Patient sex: M
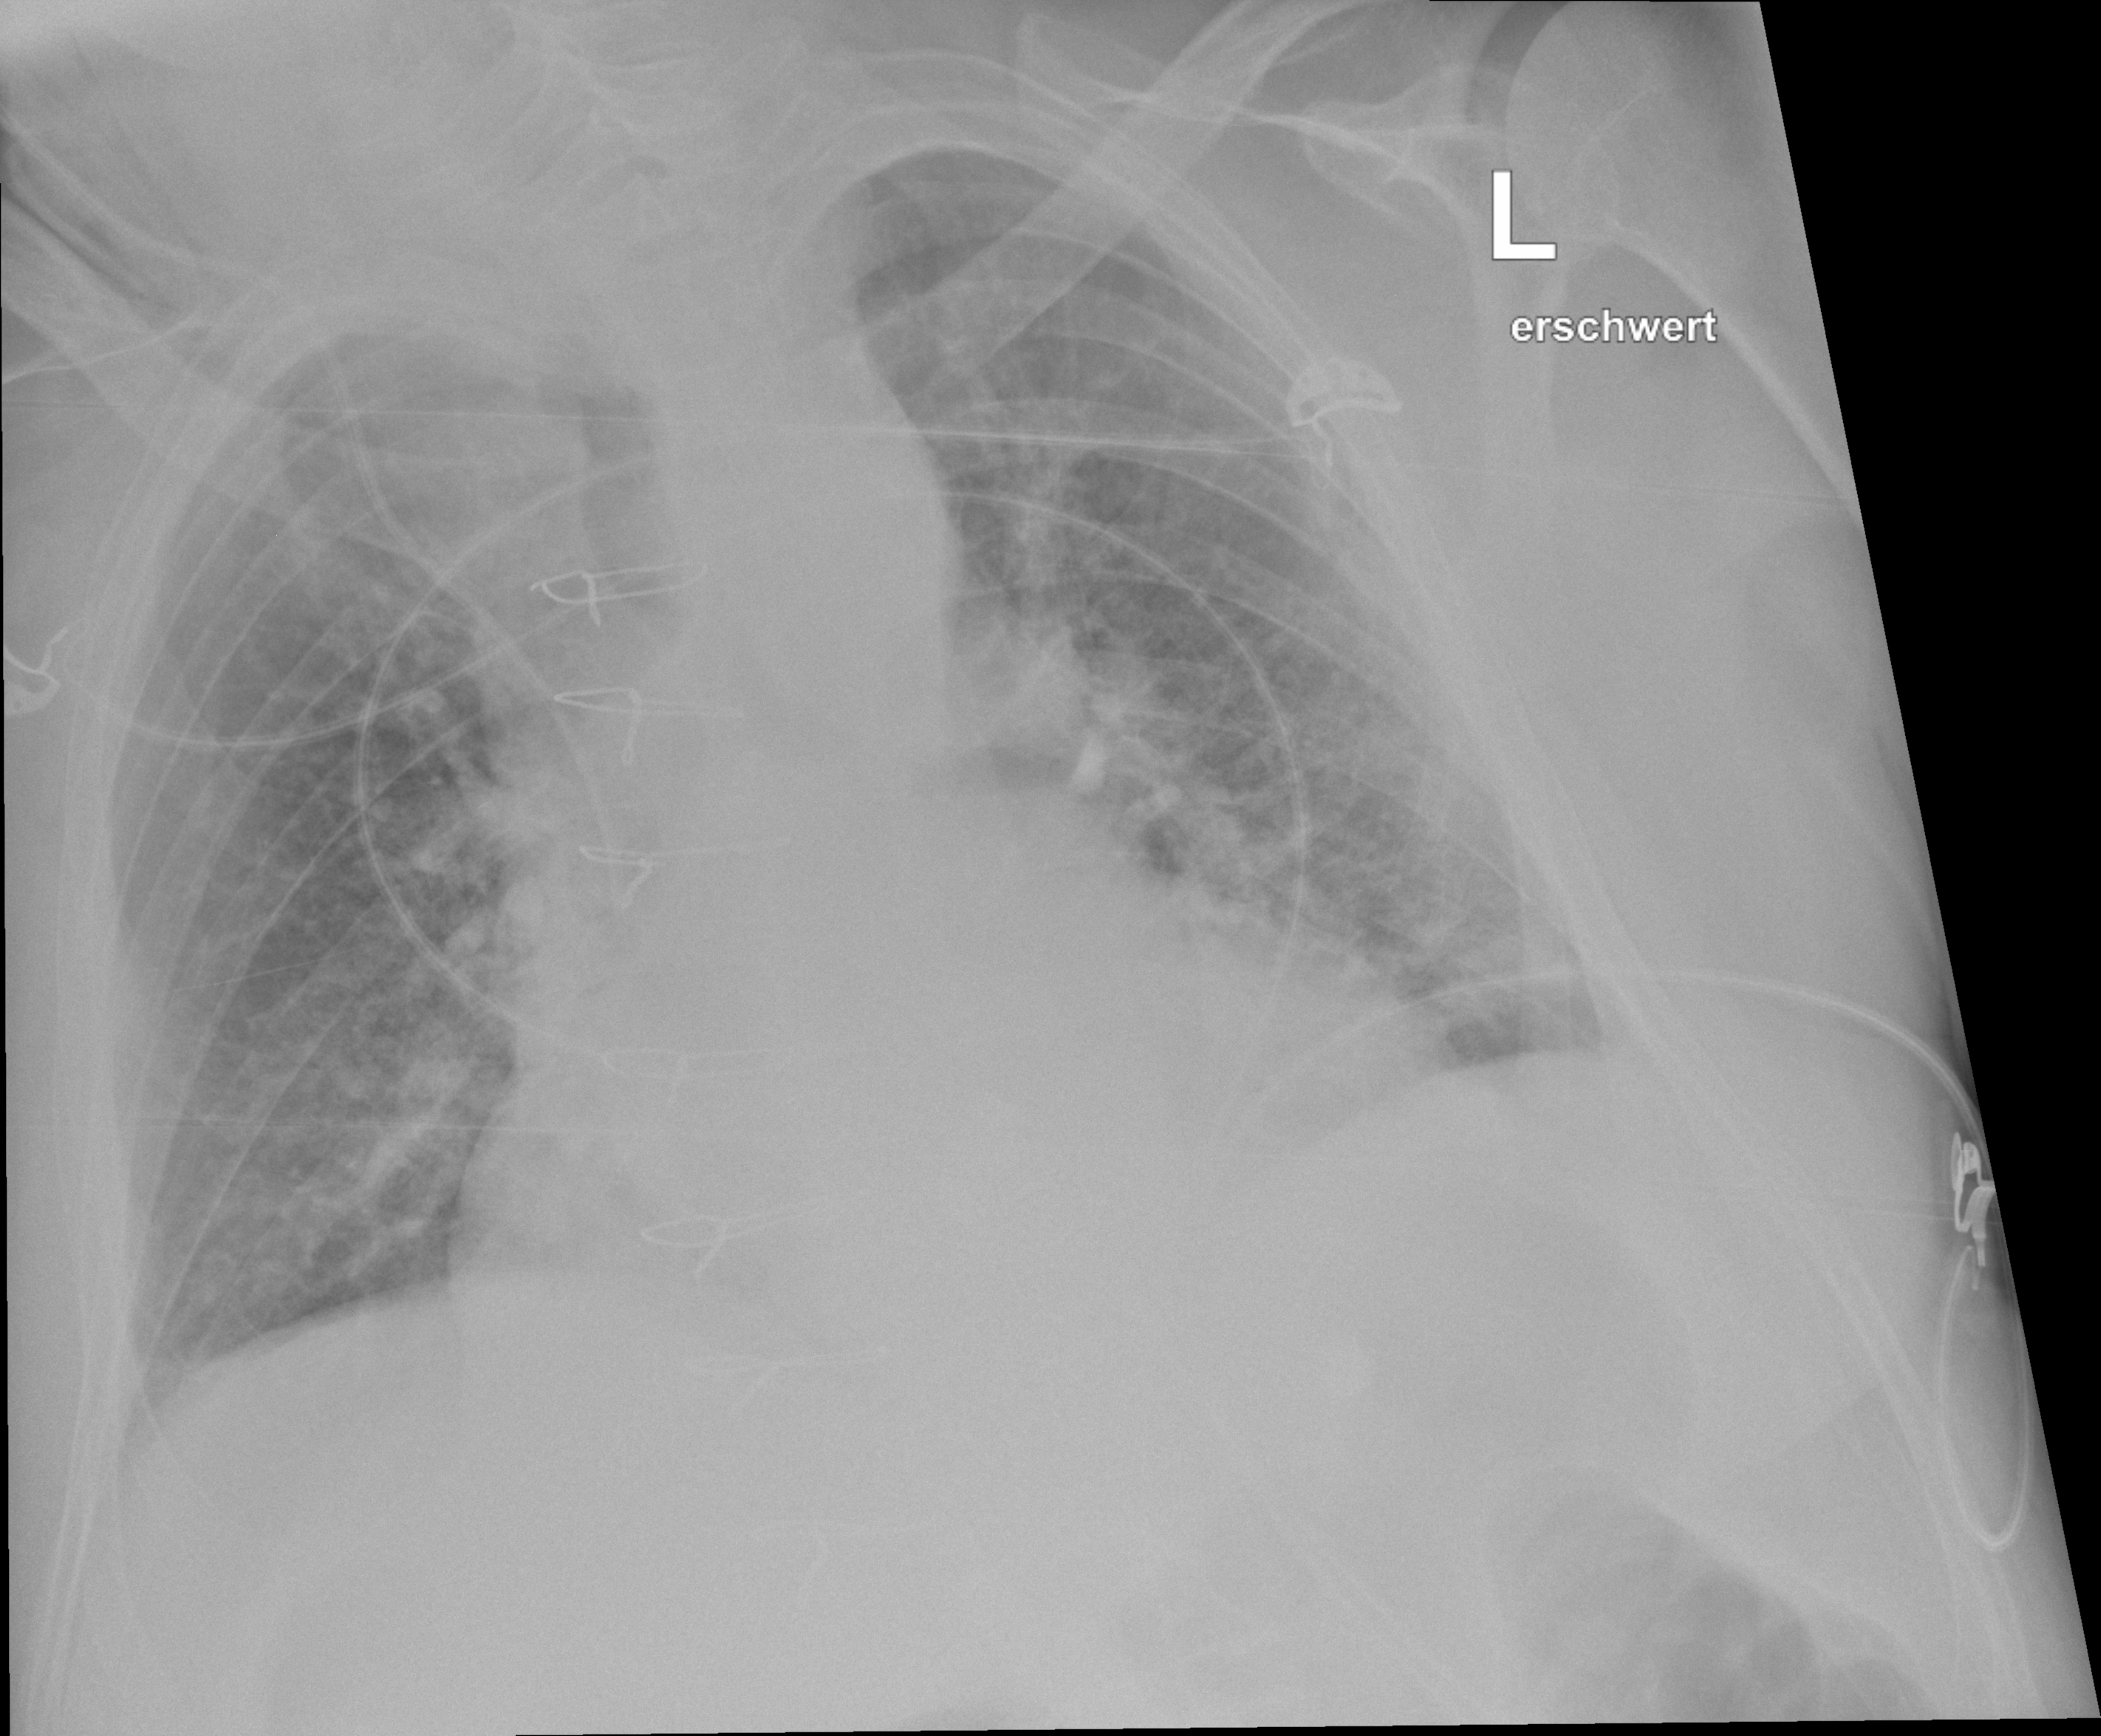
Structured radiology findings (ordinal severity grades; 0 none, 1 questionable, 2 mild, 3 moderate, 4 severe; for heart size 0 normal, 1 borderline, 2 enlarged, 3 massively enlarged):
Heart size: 2
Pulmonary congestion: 0
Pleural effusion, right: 1
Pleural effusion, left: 1
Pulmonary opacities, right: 3
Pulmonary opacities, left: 3
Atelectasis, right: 0
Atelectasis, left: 0